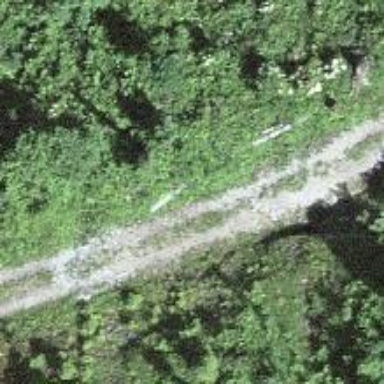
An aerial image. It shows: Dirt track with grade 4 tracktype.